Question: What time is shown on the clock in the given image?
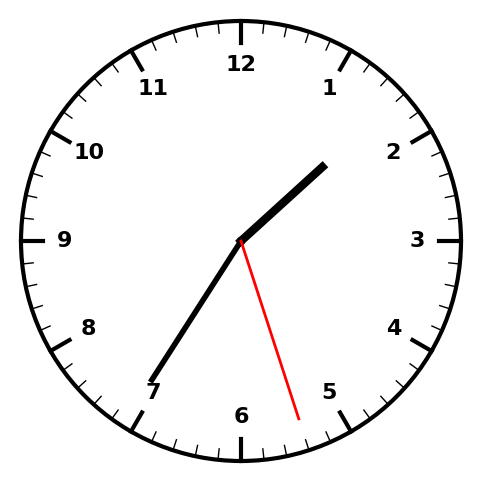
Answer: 01:35:27